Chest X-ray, PA view. Patient: 35 years old, sex M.
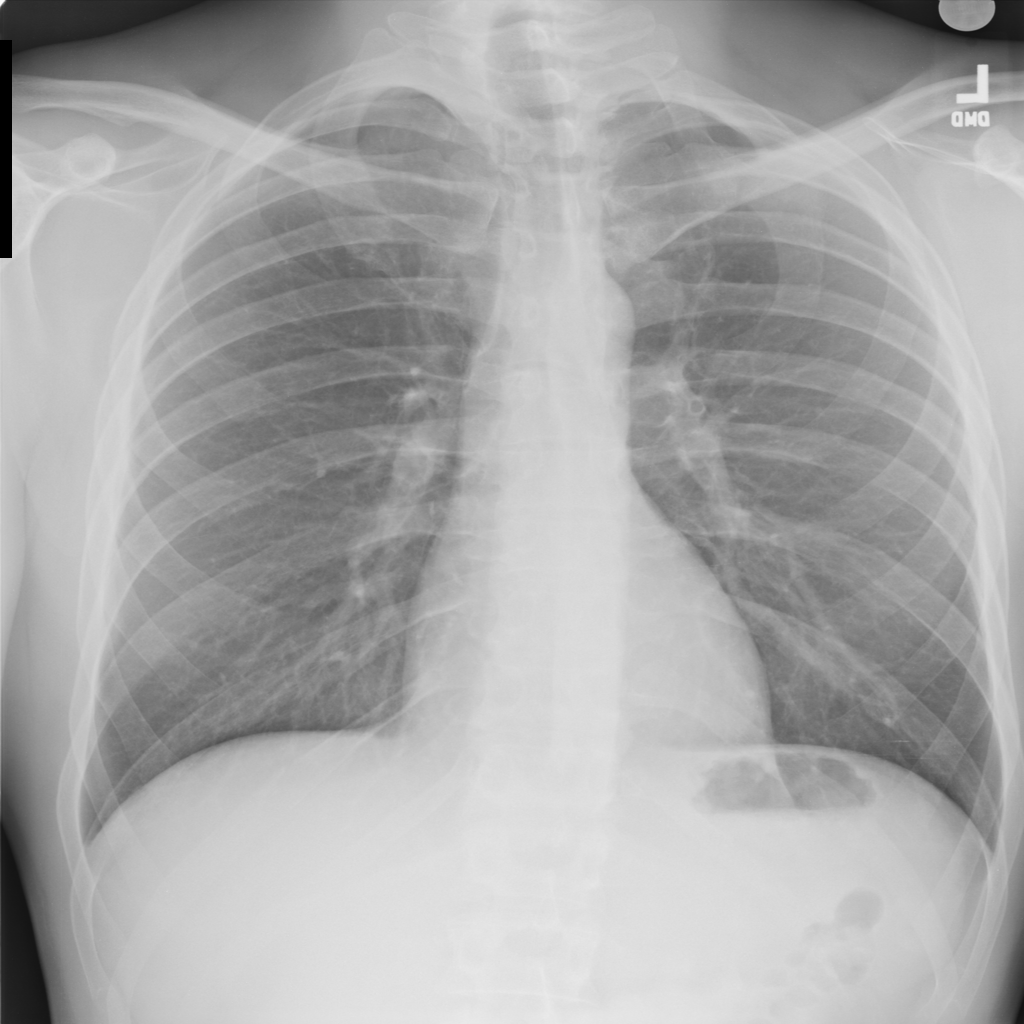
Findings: Nodule